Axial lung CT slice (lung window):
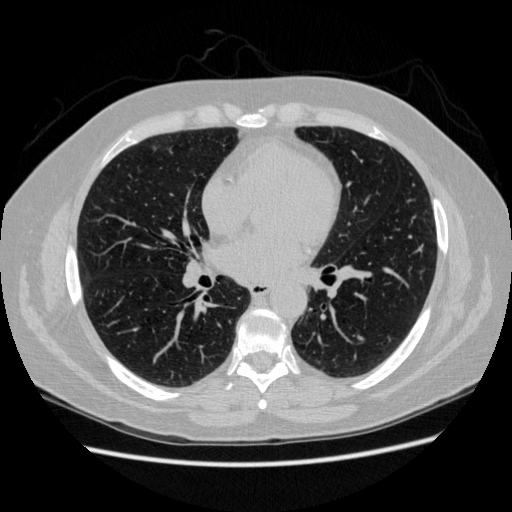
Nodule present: no